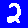
Digit: 2